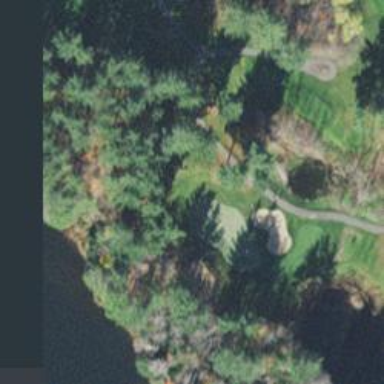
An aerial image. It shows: View of golf hole.